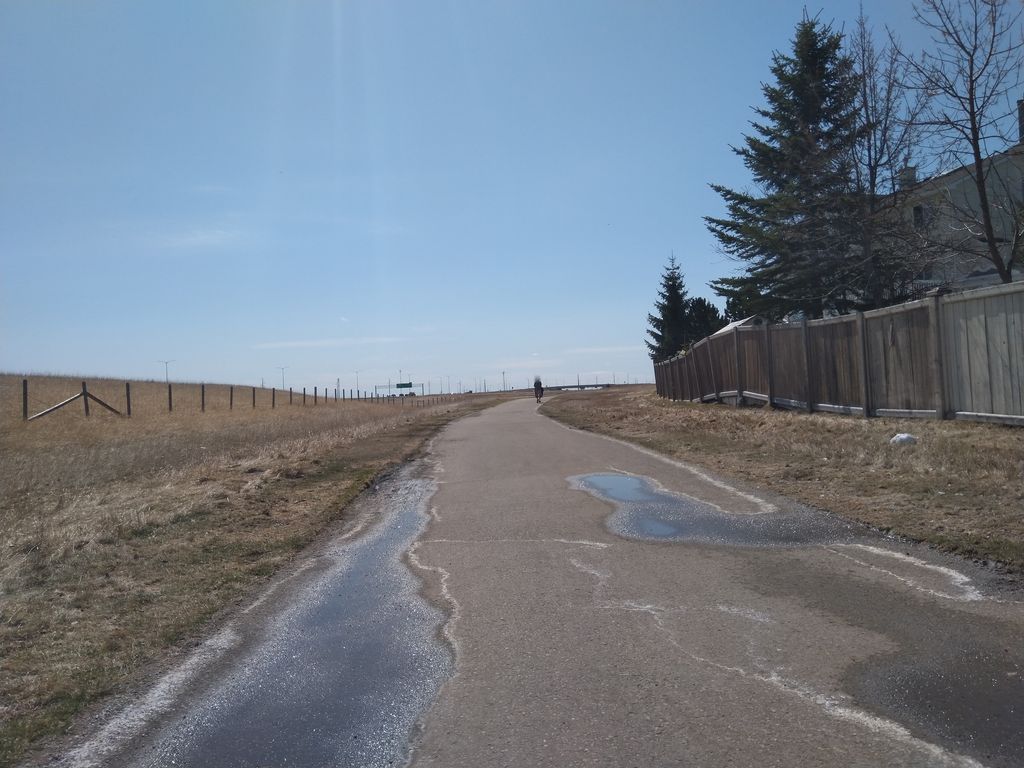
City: calgary